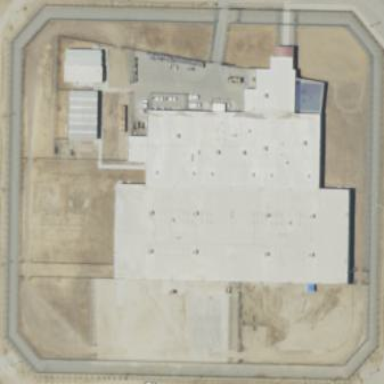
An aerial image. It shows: Prison surrounded by fence.